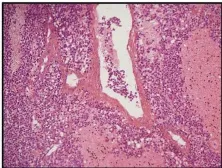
(D) Similar neoplastic cells in the tumor thrombus (original magnification x400). Staining, hematoxylin and eosin.
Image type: pathology (h&e)